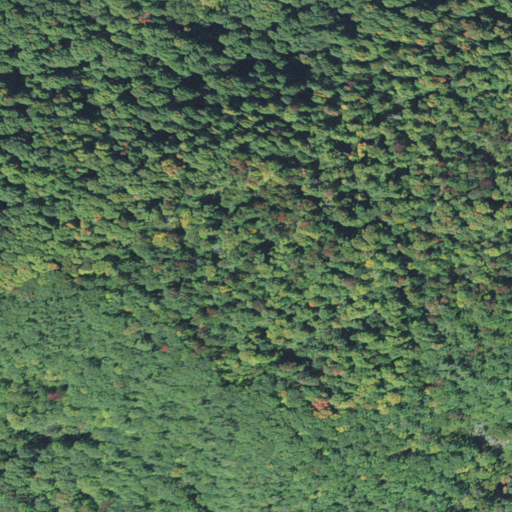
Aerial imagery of mountain in Vermont named The Gore containing deciduous forest and mixed forest